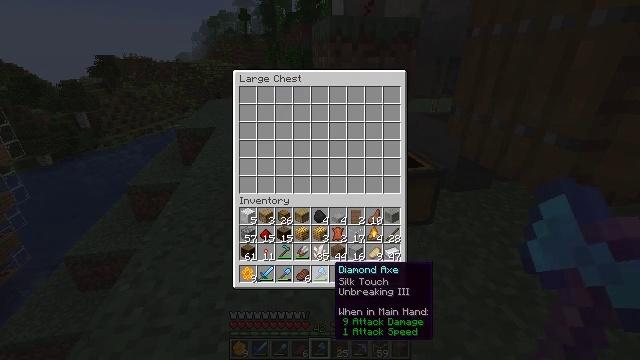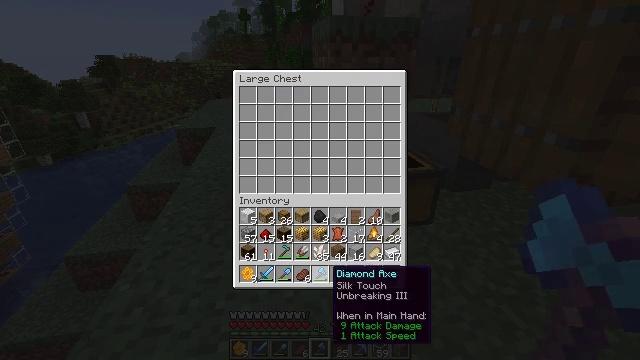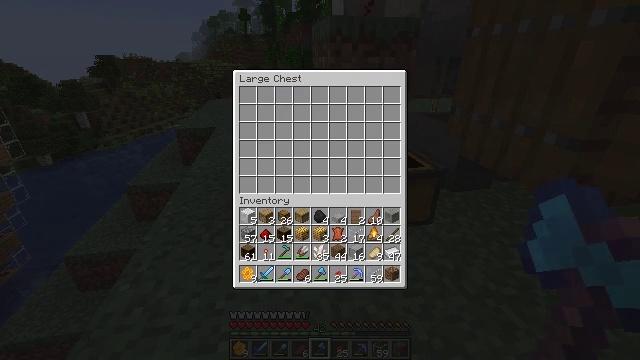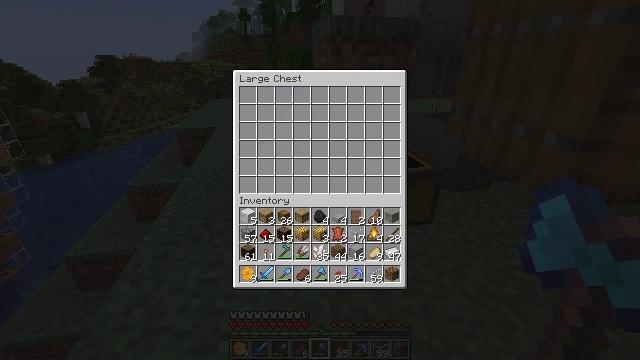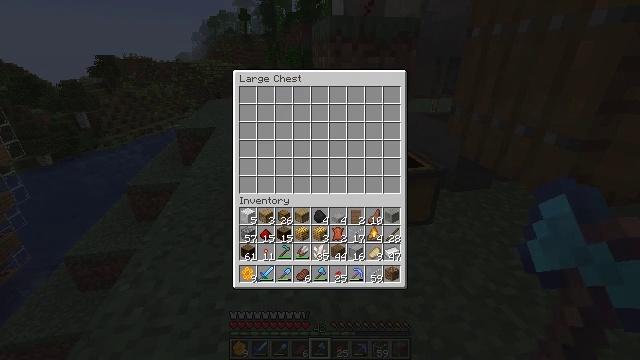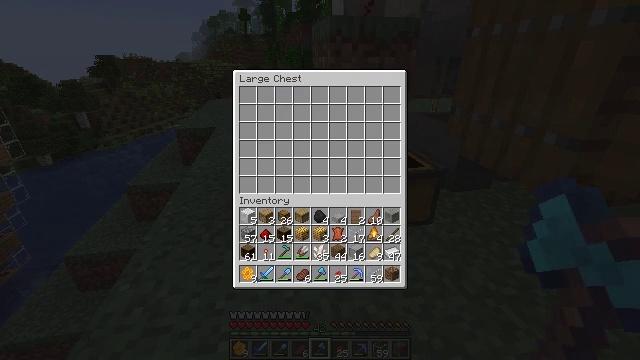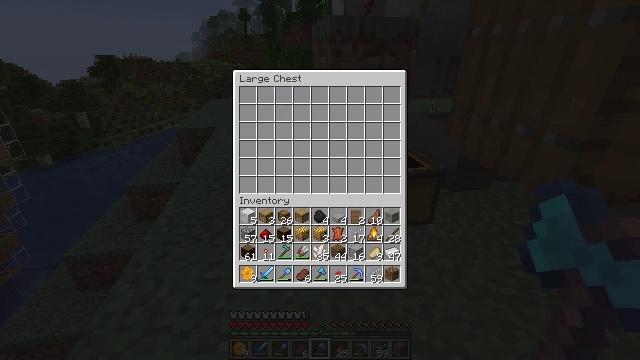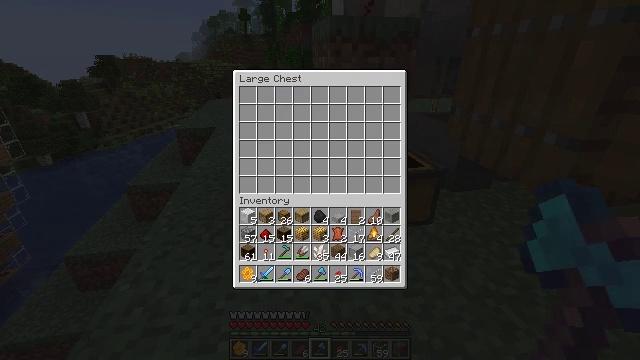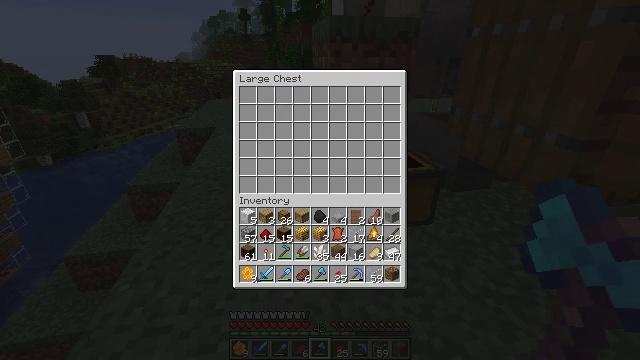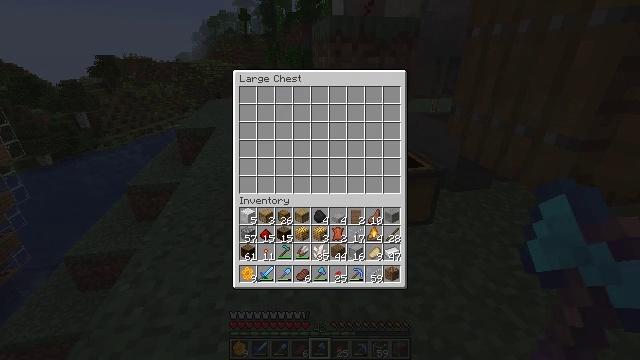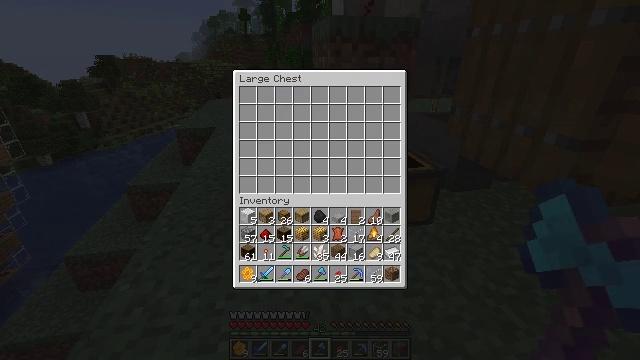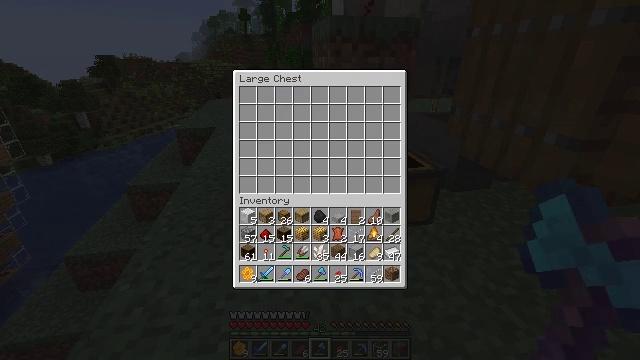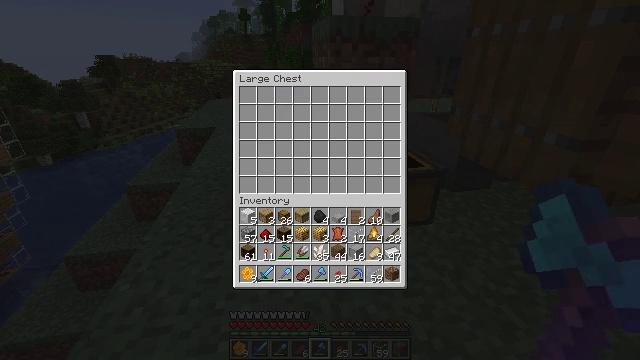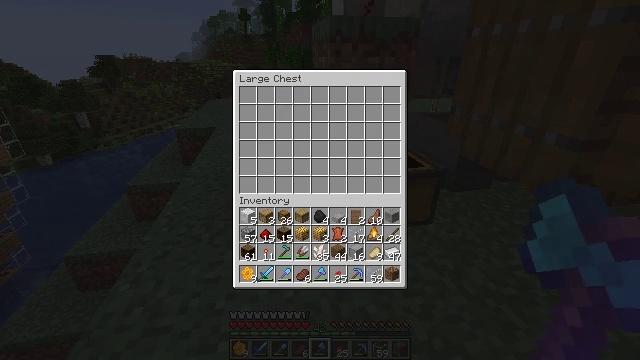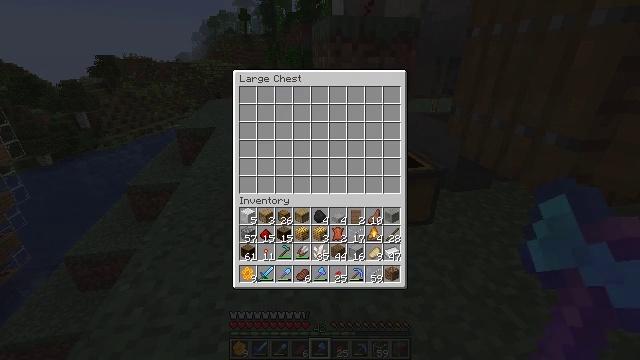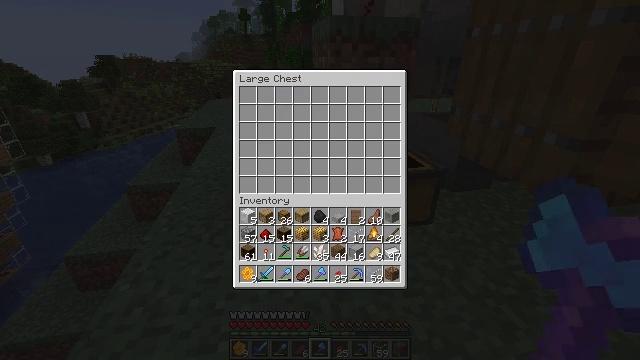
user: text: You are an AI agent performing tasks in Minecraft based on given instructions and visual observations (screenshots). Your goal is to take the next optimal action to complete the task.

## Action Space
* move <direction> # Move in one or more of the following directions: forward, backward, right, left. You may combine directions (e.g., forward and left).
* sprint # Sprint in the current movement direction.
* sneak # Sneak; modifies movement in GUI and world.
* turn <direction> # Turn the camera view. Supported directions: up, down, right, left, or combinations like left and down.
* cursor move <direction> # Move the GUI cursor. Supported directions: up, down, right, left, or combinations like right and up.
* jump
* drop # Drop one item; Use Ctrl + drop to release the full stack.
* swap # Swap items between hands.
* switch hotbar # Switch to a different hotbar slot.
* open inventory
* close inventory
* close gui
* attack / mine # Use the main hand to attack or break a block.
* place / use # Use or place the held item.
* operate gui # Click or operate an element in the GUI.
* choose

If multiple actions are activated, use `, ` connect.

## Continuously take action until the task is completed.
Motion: motion action
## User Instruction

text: Remove a glass block from the inventory.
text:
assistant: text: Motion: no_op
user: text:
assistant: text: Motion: no_op
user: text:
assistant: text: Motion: no_op
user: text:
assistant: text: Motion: no_op
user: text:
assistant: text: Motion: no_op
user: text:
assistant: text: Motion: no_op
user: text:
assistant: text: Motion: no_op
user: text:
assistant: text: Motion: cursor move right
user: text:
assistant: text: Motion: cursor move right
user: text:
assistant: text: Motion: no_op
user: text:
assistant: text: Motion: no_op
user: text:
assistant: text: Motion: no_op
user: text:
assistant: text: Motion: no_op
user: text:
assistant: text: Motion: no_op
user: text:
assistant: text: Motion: no_op
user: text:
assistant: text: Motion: no_op
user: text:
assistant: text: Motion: no_op
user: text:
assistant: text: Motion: no_op
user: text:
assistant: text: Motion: no_op
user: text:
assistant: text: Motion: no_op
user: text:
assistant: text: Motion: no_op
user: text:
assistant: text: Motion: no_op
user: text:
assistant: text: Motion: no_op
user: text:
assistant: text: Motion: no_op
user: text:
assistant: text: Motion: no_op
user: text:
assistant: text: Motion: no_op
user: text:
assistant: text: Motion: no_op
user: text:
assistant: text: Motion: no_op
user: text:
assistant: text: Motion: no_op
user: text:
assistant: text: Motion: no_op